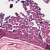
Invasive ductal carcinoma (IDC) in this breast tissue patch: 0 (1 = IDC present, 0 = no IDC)